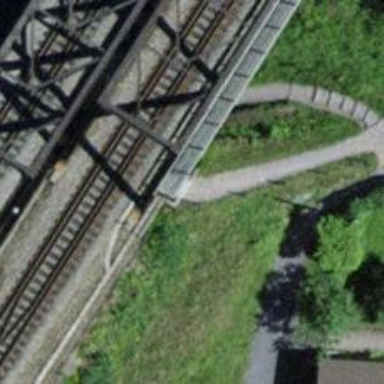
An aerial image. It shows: Road with steps.